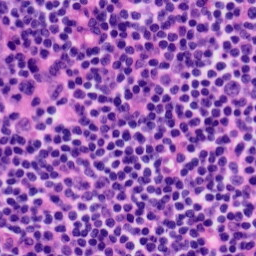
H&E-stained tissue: Tonsil